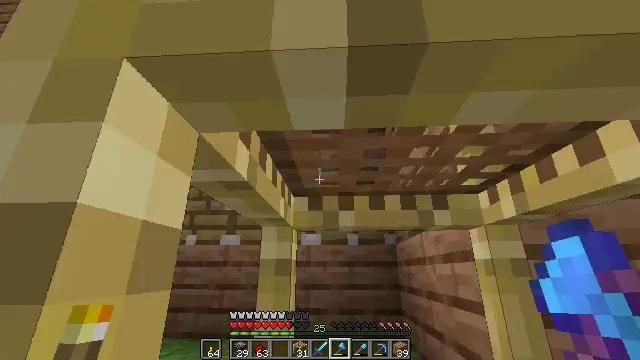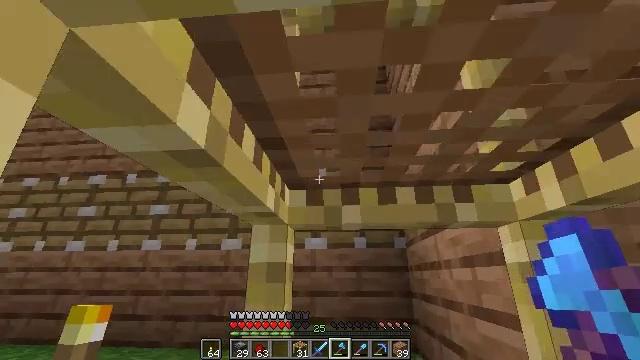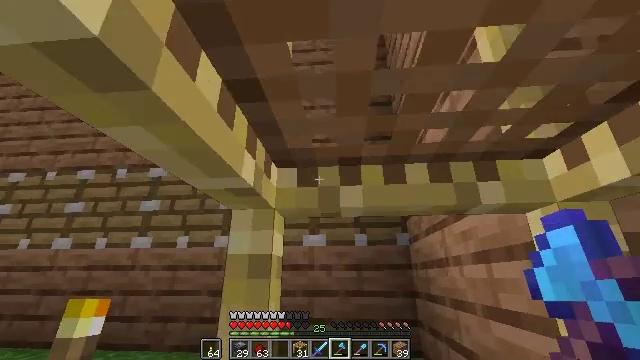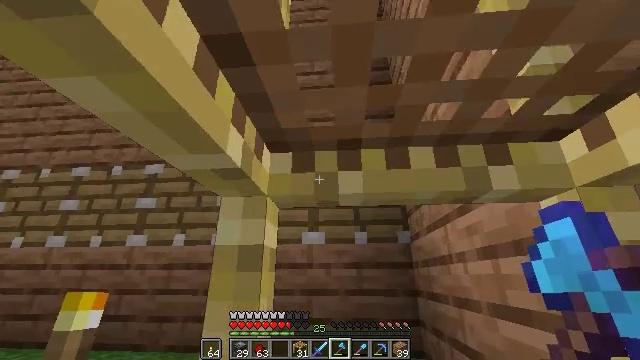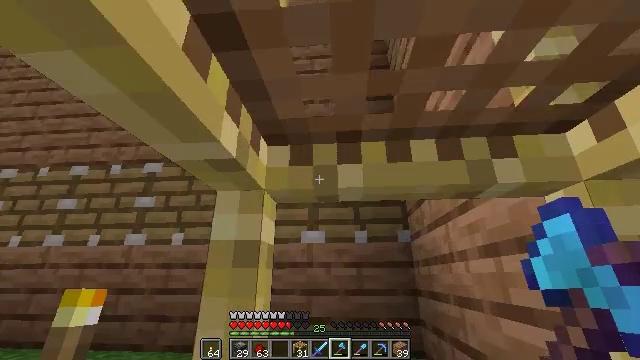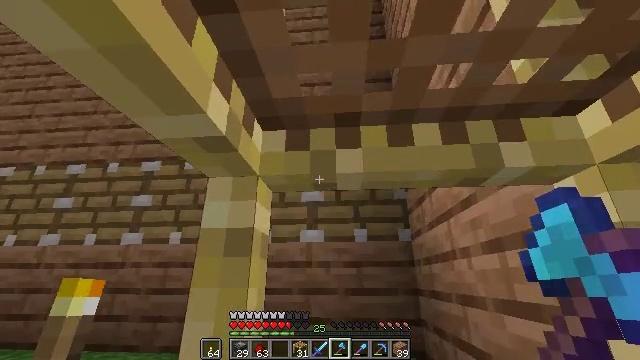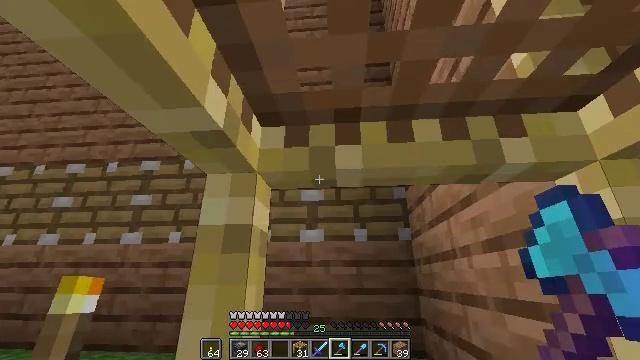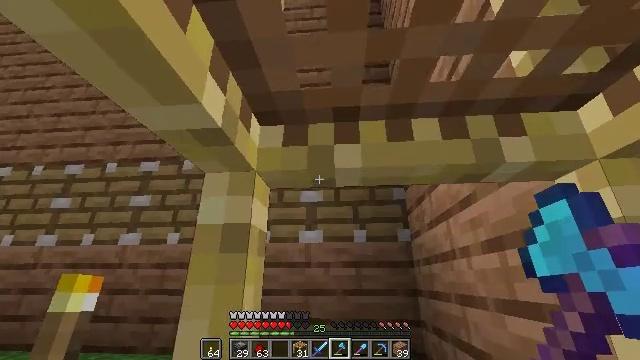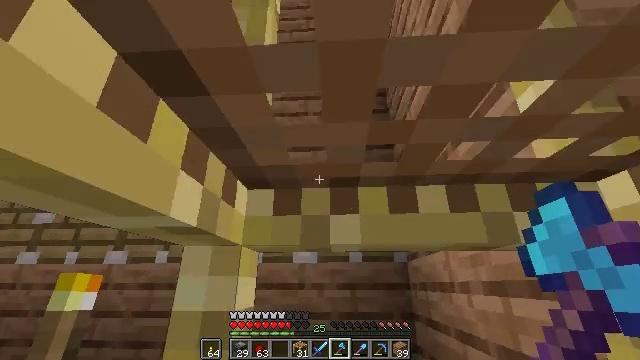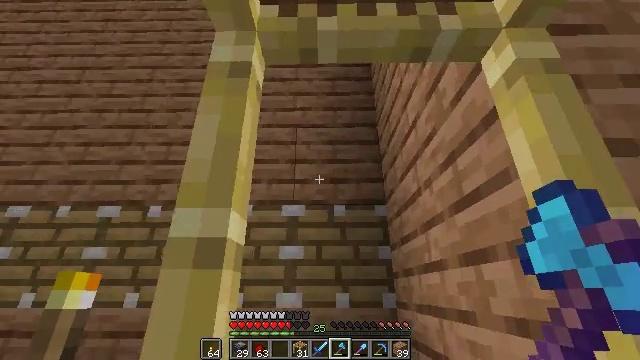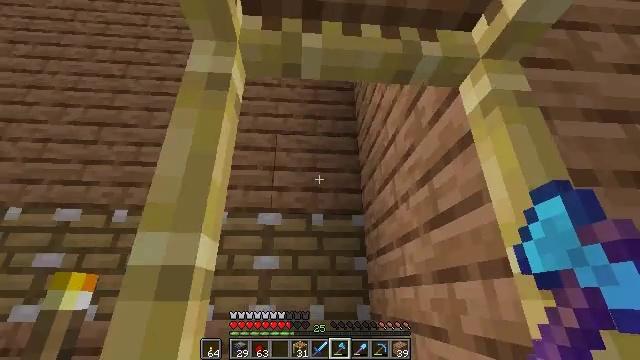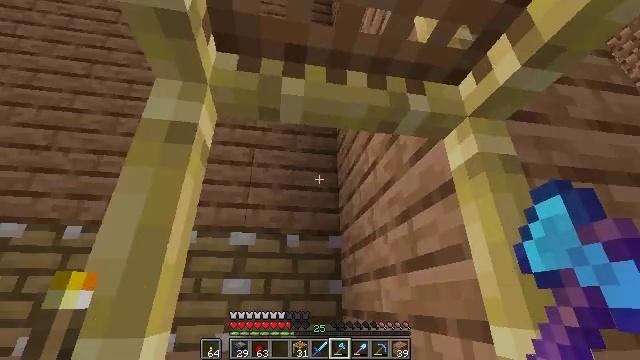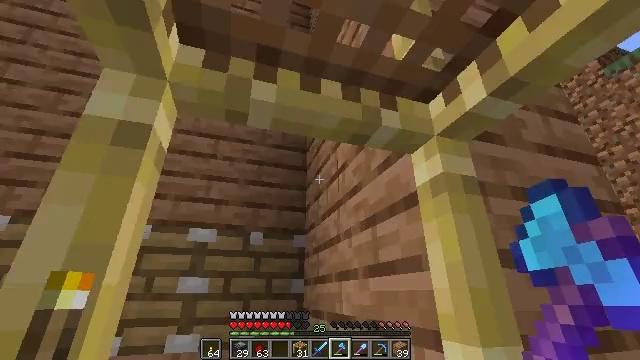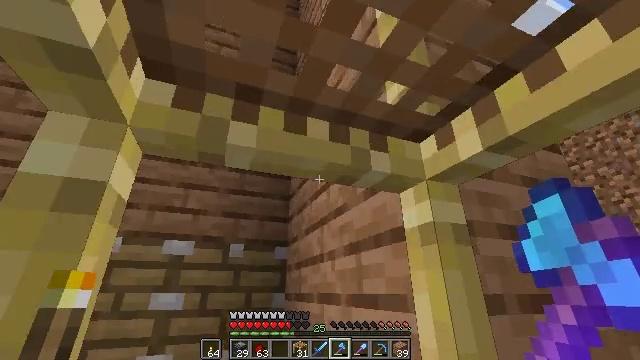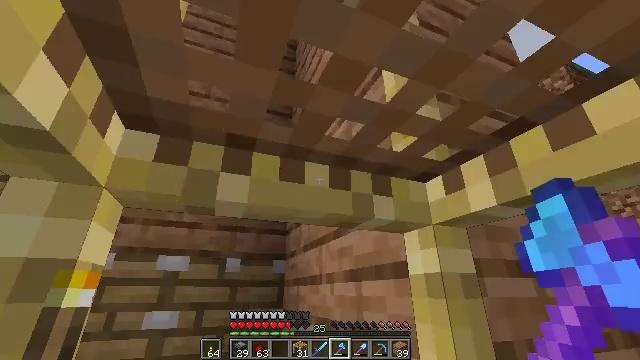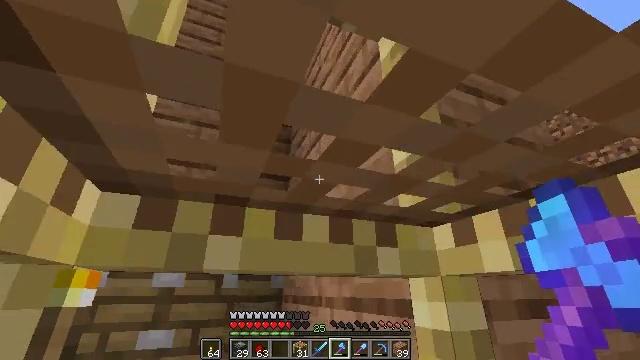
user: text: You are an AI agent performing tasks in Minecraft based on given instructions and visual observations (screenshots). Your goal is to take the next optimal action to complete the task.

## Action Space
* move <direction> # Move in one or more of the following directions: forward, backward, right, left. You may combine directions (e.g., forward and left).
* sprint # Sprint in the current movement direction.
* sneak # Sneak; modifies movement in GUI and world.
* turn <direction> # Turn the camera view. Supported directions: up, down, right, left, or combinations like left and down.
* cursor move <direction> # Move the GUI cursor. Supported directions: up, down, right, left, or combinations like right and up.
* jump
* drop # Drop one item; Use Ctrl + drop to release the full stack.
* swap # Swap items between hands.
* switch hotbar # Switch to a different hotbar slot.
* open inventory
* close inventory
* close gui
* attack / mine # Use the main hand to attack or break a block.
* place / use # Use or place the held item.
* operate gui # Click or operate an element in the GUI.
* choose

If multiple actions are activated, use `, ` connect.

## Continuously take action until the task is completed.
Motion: motion action
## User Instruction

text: Remove redstone wire from your setup.
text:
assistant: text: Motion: move forward, turn left and up
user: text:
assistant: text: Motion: no_op
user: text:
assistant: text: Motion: no_op
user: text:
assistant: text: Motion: no_op
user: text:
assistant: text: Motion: no_op
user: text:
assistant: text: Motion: no_op
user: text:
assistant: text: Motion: no_op
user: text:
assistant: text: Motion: turn right, jump
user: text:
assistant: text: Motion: turn right and up, jump
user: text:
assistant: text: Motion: turn right and up, jump
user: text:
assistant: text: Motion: turn right and up, jump
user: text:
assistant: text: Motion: turn right and down, jump
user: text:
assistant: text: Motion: turn right, jump
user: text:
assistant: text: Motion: jump
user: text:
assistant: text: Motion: jump
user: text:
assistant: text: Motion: jump
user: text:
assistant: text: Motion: jump
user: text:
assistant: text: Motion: turn right and down, jump
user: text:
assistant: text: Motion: turn right, jump
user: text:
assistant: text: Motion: turn right and up, jump
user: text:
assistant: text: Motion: turn right and up, jump
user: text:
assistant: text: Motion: turn right and up, jump
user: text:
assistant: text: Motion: turn right and up, jump
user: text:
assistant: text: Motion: turn right and up, jump
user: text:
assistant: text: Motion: turn up, jump
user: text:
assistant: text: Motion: turn up, jump
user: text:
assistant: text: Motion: turn right and up, jump
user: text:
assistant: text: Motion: turn right and up, jump
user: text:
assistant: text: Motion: turn right, jump
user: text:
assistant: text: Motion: jump